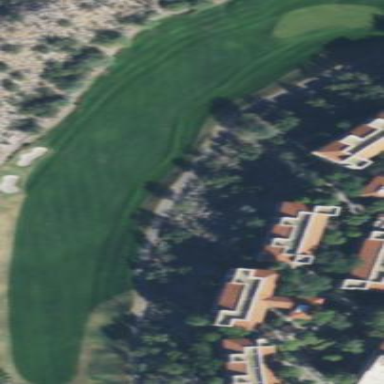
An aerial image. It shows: Golf fairway in the image.